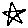
Label: star